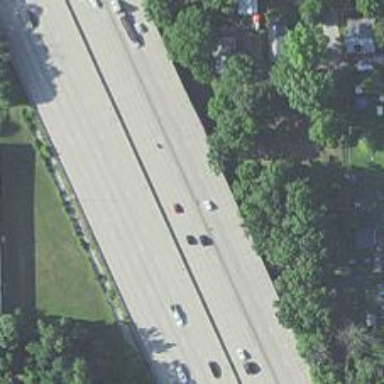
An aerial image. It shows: Motorway.